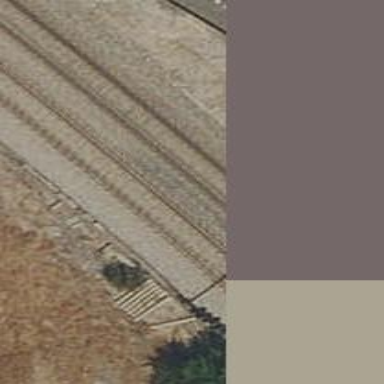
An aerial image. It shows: Railway track with contact lines for electrification.